Chest X-ray. View position: AP
Patient age: 21
Patient sex: M
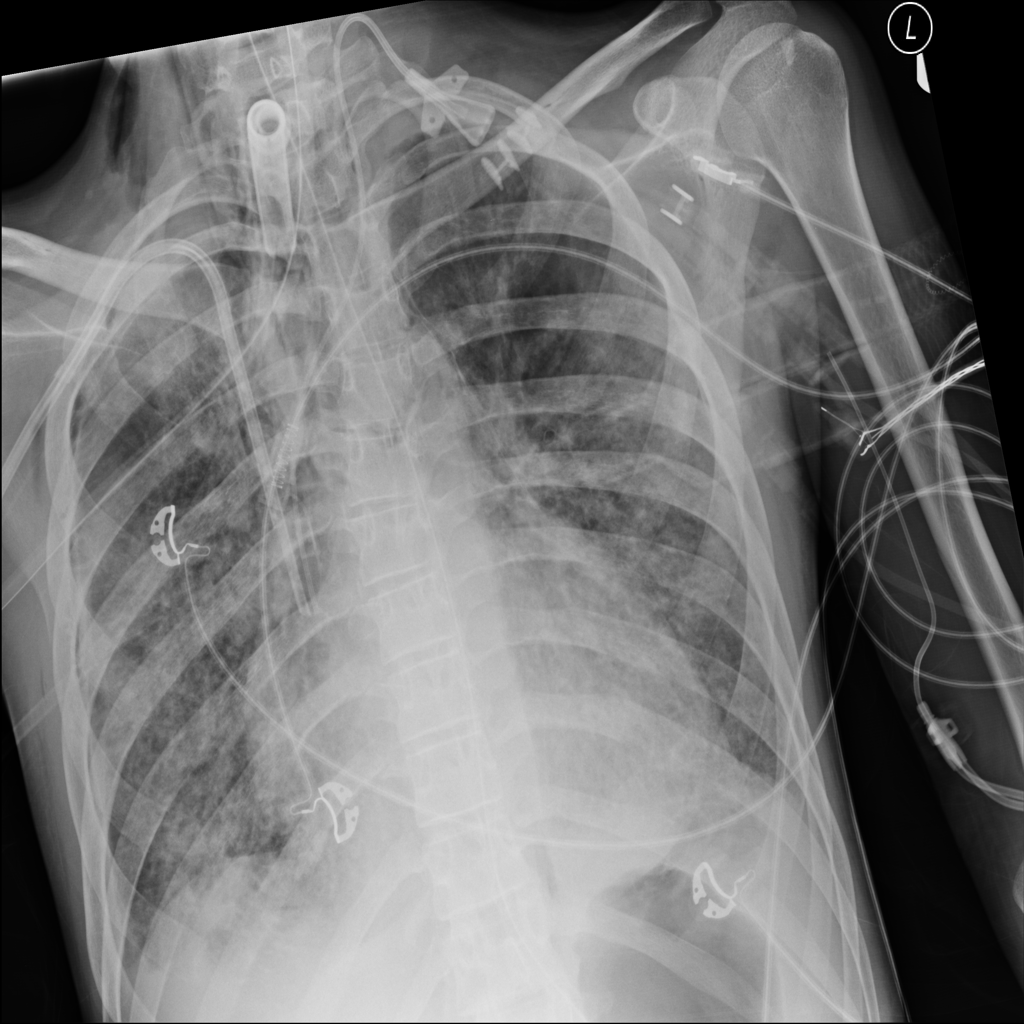
Finding: Pneumothorax